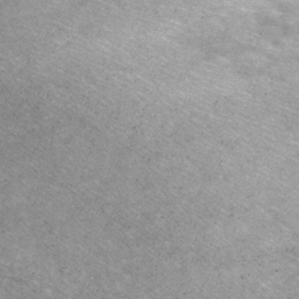
Label: non_frost